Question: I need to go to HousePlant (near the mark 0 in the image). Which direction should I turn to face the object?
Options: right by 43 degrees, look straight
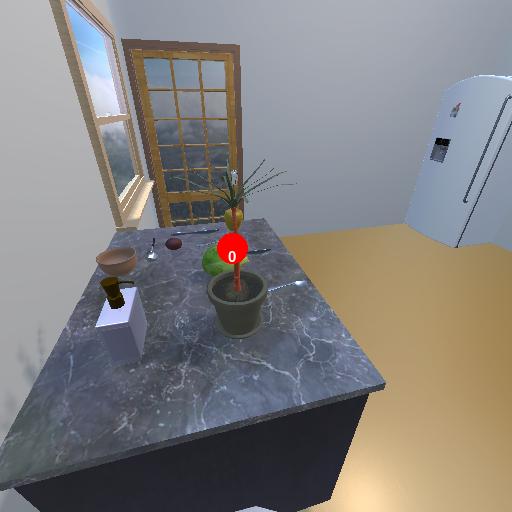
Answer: right by 43 degrees